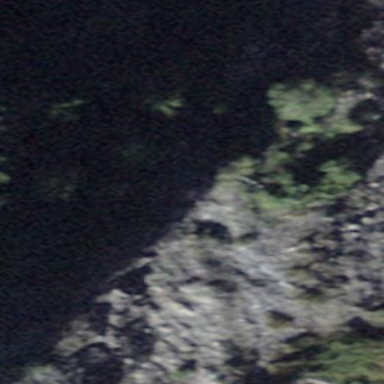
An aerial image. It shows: Natural scree.